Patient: sex M, age 71
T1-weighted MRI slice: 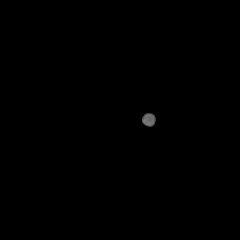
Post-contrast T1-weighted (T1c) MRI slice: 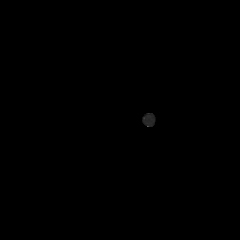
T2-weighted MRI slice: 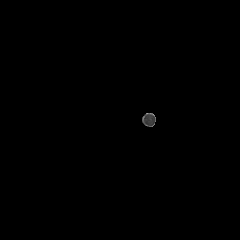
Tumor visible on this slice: no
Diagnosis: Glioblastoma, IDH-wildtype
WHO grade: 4